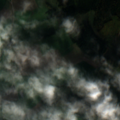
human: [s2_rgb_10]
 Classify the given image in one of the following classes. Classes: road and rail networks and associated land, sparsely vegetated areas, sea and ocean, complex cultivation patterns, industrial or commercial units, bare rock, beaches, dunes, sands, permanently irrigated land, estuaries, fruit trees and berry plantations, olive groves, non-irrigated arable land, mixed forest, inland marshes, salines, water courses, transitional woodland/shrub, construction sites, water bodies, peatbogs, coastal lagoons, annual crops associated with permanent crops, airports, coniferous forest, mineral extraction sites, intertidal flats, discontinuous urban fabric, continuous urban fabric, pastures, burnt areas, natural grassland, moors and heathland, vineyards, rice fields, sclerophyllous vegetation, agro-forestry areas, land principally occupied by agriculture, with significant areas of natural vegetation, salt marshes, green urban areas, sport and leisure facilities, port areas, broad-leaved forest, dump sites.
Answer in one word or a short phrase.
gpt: discontinuous urban fabric, non-irrigated arable land, pastures, complex cultivation patterns, broad-leaved forest, coniferous forest